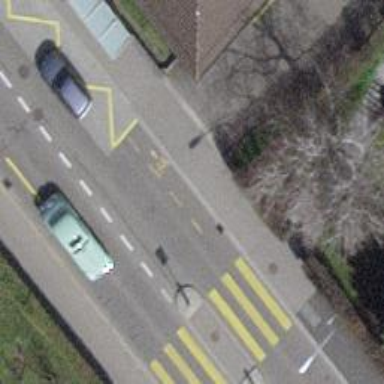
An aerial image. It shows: Asphalt sidewalk.